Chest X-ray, AP view. Patient: 63 years old, sex M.
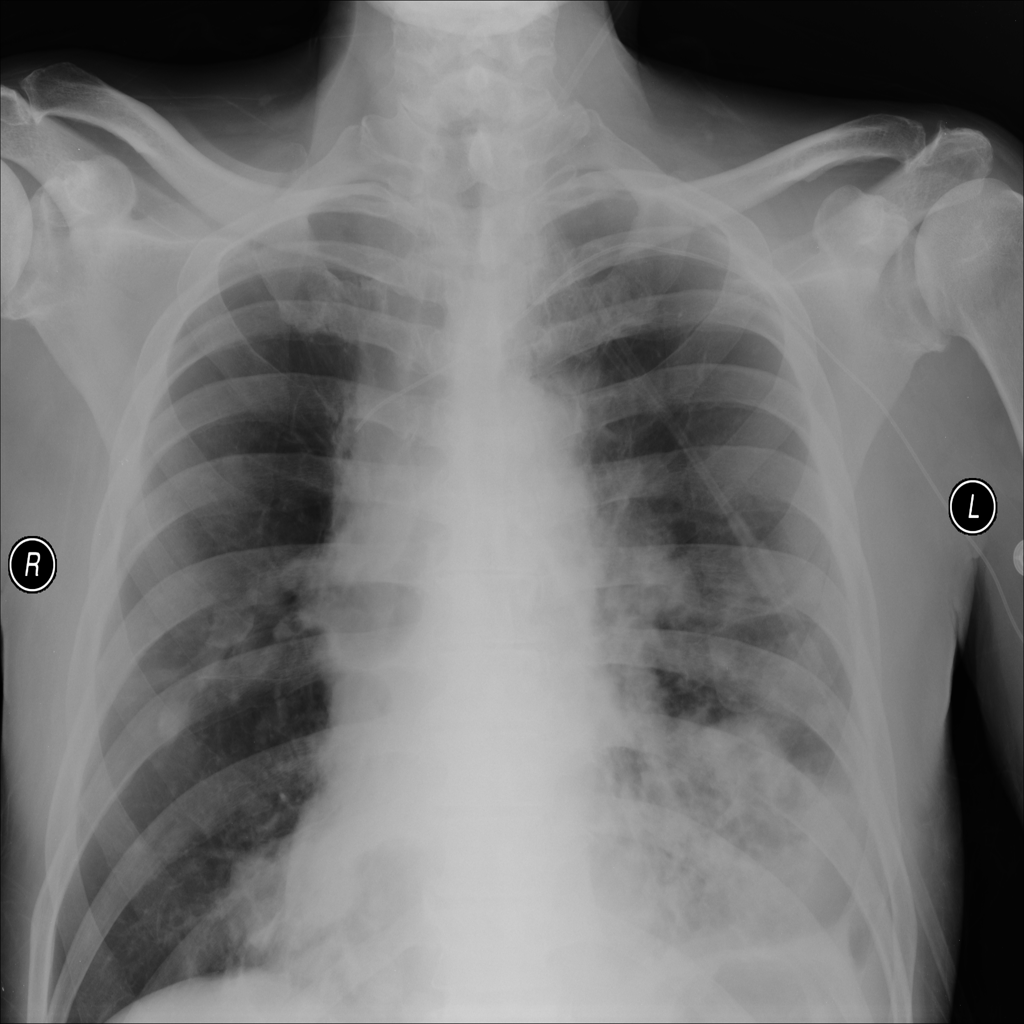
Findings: Consolidation, Nodule